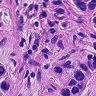
Metastatic tissue present: yes